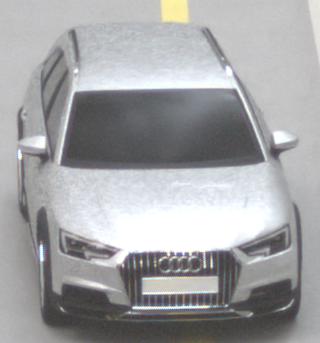
Make: Audi
Model: A4 Allroad 45 TFSI
Detailed model: A4 (B9) allroad
Model produced from: 2019/02
Model produced until: 2019/05
Doors: 5
Color: white
Road condition: dry road
Daytime: sunrise or sunset
Contrast: medium contrast